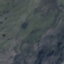
Land use / land cover: HerbaceousVegetation